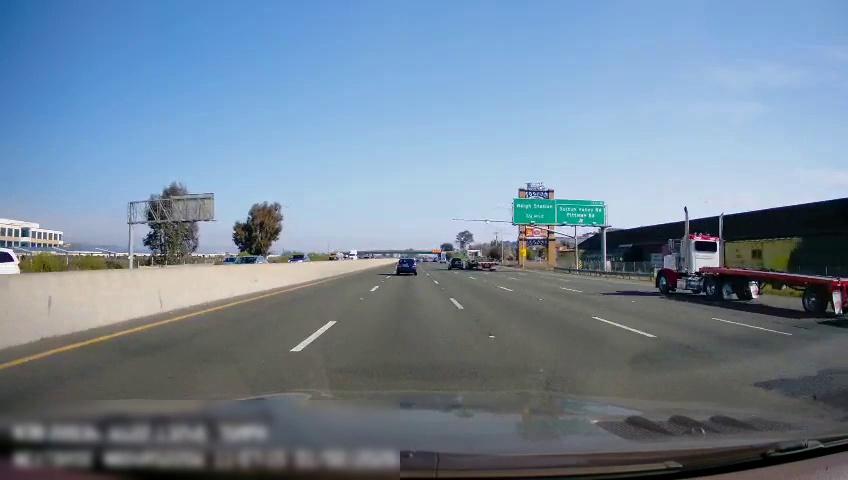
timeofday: Day
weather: Sunny
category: Drivable Space
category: Vehicles | Car
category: Vehicles | Other LV
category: Vehicles | SUV
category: Vehicles | Other LV
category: Vehicles | SUV
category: Vehicles | Car
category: Vehicles | Car
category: Vehicles | Car
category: Lanes | Current Lane
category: Lanes | Alternate Lane
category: Lanes | Current Lane
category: Lanes | Alternate Lane
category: Lanes | Alternate Lane
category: Lanes | Alternate Lane
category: Traffic | Signs
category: Traffic | Signs
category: Traffic | Signs